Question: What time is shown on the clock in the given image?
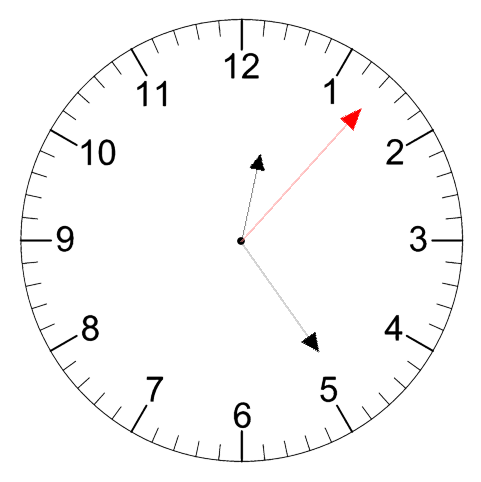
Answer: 12:24:07